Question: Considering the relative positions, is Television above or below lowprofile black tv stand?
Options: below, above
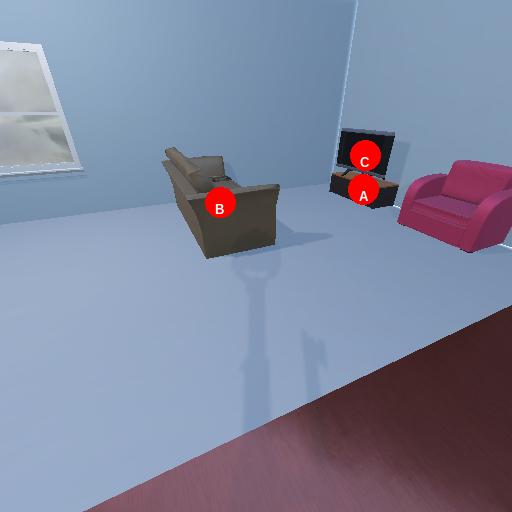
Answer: below